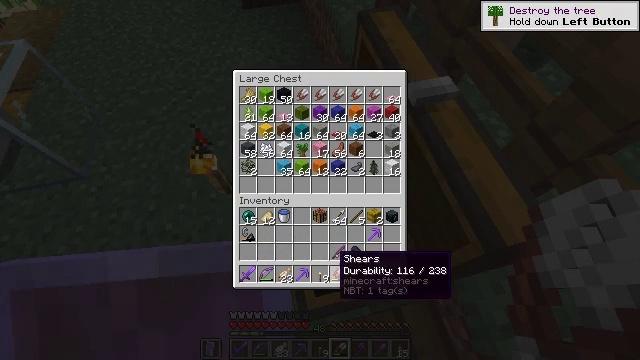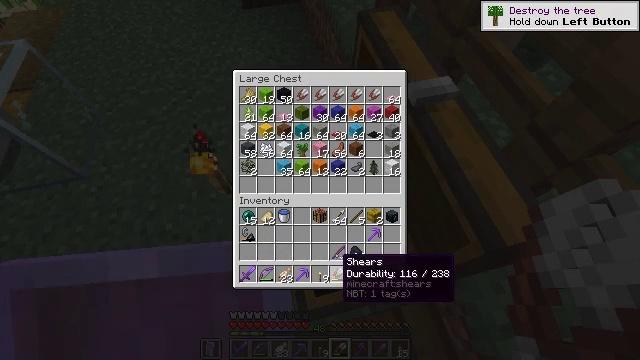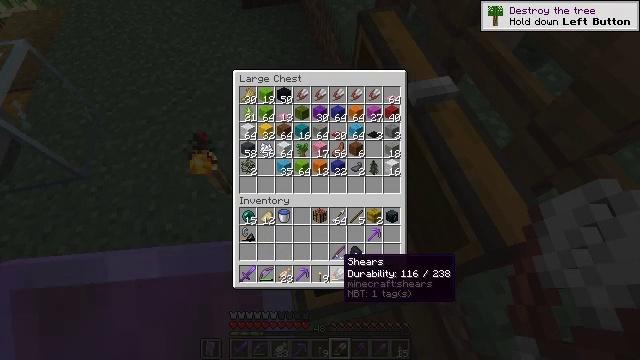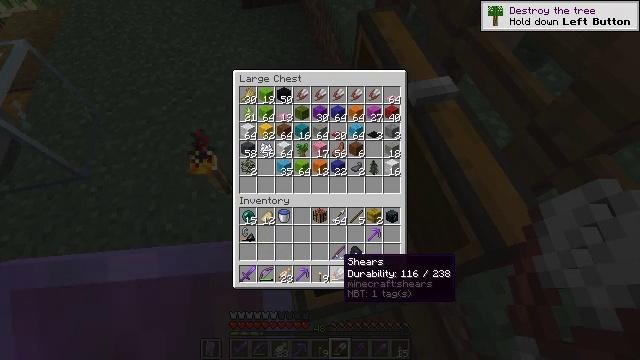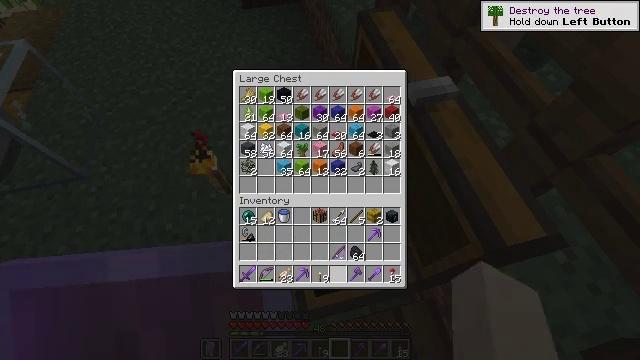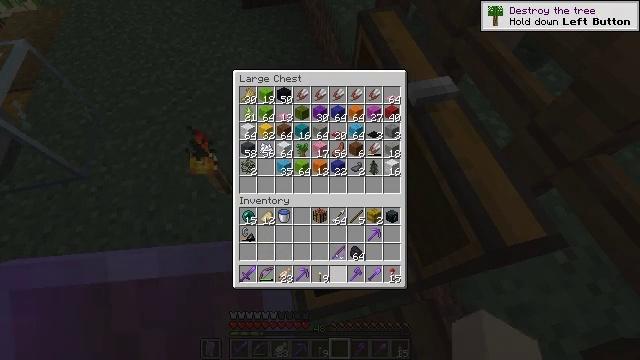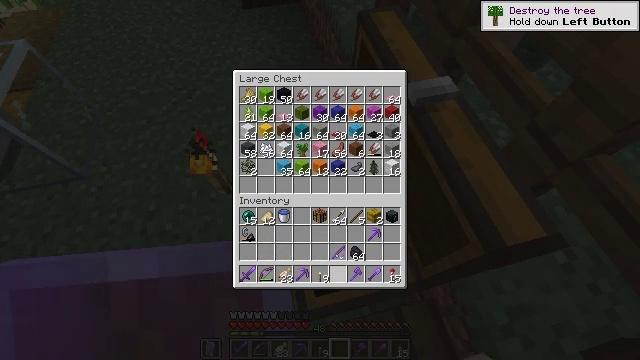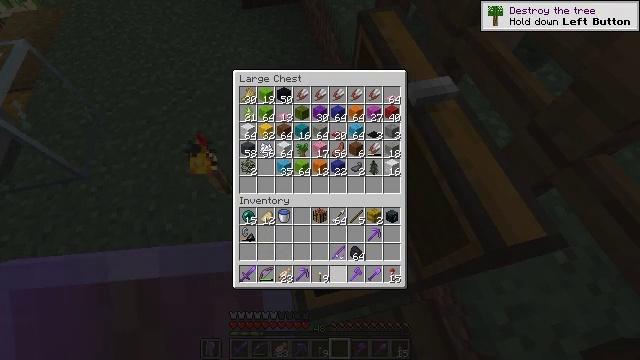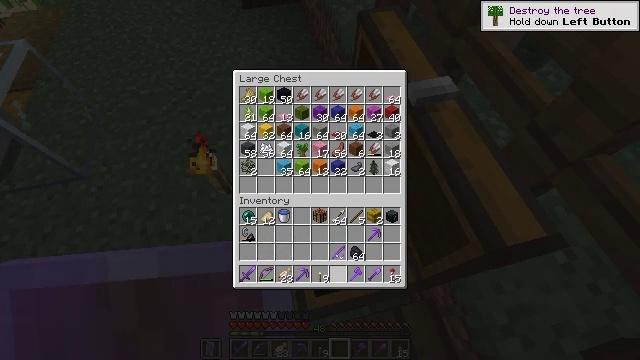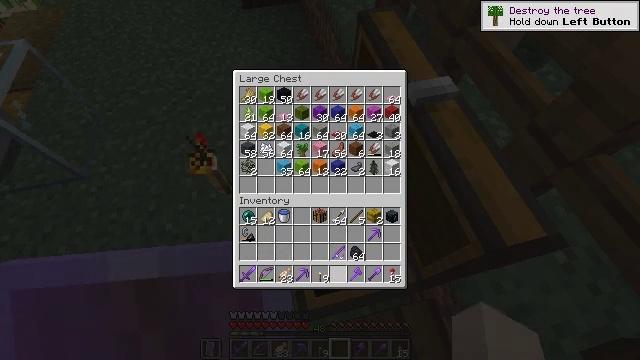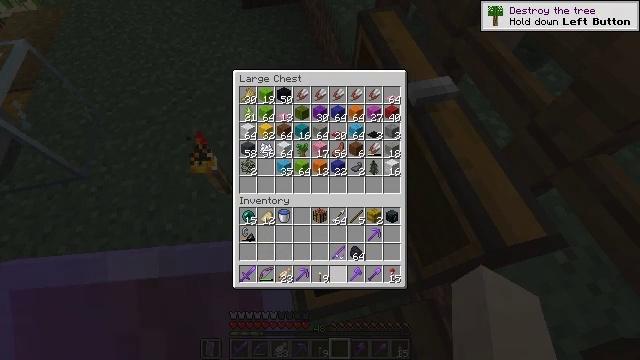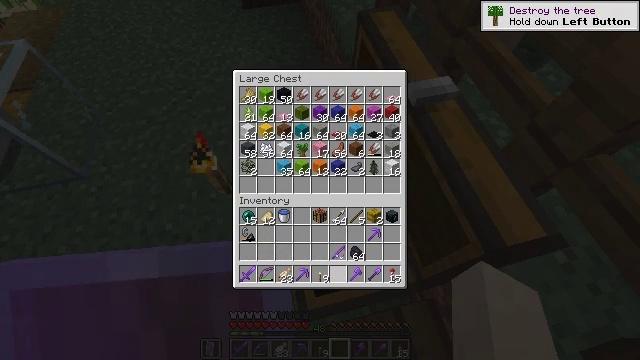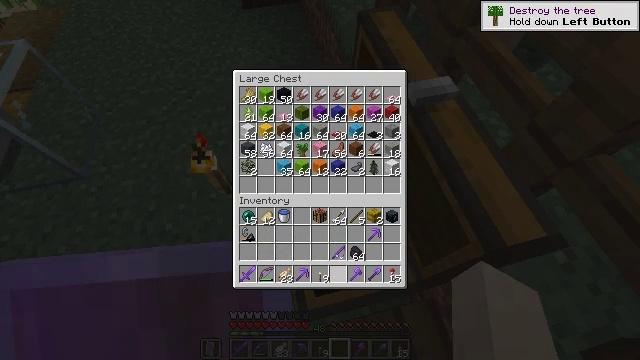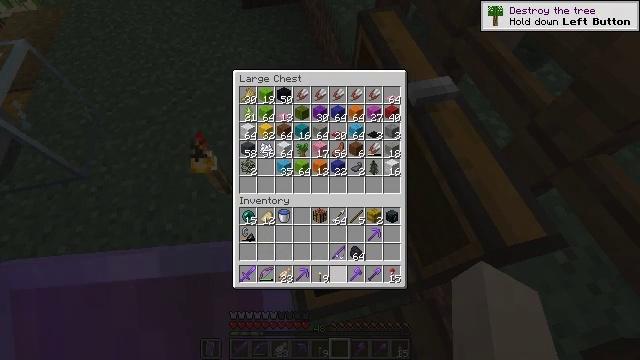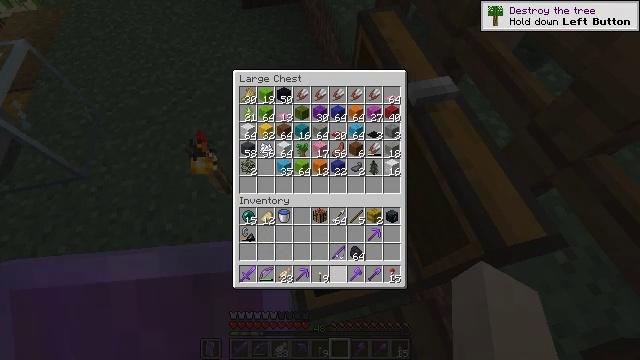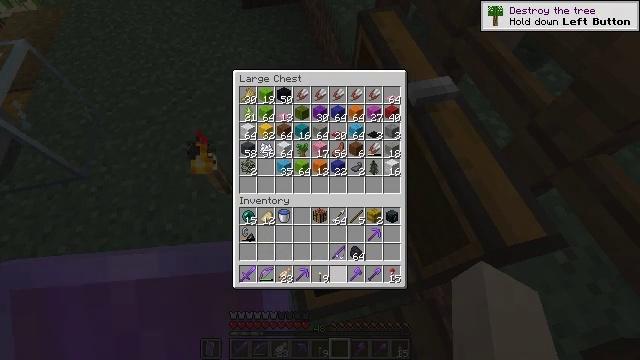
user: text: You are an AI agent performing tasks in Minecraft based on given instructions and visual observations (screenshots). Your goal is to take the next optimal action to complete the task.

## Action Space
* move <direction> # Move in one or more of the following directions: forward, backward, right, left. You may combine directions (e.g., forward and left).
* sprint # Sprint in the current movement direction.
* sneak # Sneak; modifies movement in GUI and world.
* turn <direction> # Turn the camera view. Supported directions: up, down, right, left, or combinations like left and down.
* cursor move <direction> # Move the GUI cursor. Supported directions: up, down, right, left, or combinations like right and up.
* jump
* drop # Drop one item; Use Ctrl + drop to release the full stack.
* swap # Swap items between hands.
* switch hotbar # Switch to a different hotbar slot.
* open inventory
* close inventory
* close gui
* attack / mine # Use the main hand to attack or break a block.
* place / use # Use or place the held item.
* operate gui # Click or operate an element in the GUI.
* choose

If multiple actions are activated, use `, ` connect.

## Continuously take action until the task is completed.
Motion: motion action
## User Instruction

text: craft item air
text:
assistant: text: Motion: sneak
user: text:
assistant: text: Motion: sneak
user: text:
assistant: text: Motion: sneak
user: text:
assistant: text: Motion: sneak, attack / mine
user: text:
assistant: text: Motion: sneak, attack / mine
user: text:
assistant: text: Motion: sneak, attack / mine
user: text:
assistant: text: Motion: sneak, attack / mine
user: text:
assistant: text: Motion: sneak
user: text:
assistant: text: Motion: no_op
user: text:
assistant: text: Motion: no_op
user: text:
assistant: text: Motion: no_op
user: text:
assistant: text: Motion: no_op
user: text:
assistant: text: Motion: no_op
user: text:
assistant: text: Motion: no_op
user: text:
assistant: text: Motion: no_op
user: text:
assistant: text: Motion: no_op
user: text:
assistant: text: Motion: no_op
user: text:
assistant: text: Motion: no_op
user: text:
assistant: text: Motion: no_op
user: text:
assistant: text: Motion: no_op
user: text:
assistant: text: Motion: no_op
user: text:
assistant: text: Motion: no_op
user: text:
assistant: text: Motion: no_op
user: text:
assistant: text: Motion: no_op
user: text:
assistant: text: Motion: no_op
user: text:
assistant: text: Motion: no_op
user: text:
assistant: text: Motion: no_op
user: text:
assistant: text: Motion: no_op
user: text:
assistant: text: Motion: no_op
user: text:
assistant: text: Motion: no_op